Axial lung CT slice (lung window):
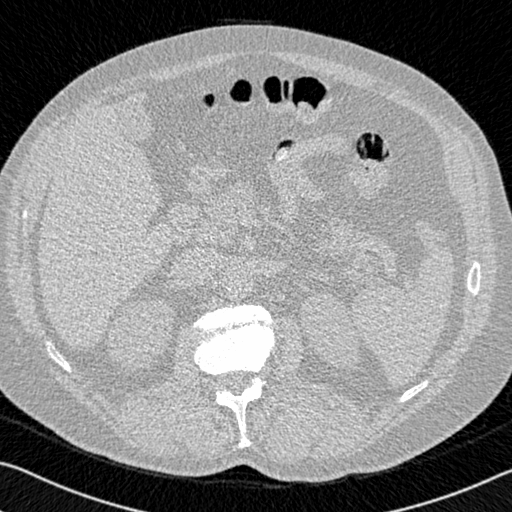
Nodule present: no